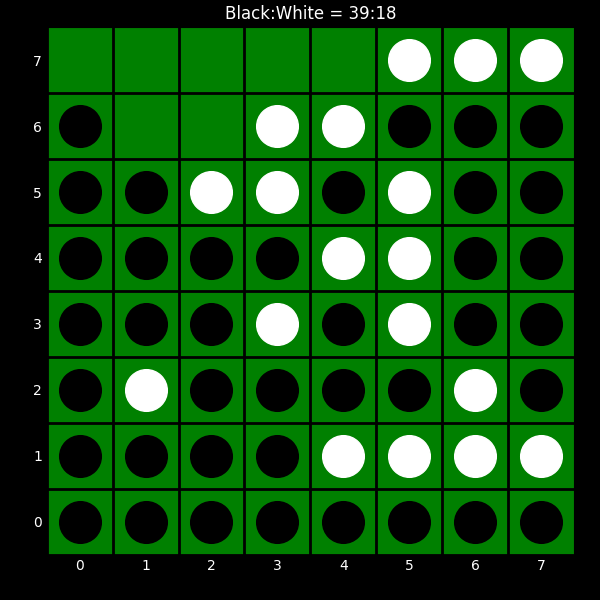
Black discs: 39
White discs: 18